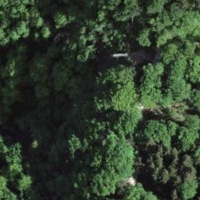
EUNIS habitat code: 41
Species observed at this site:
Cephalanthera damasonium